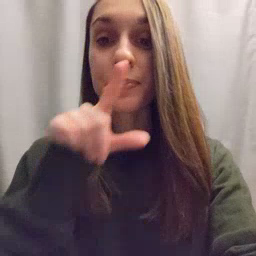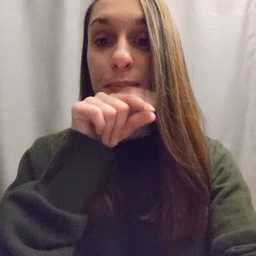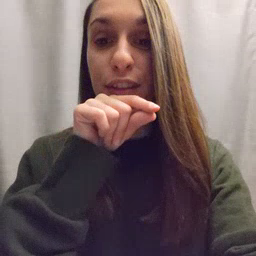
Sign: bird